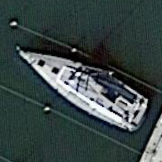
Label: Civil_yacht